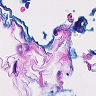
Metastatic tissue present: no